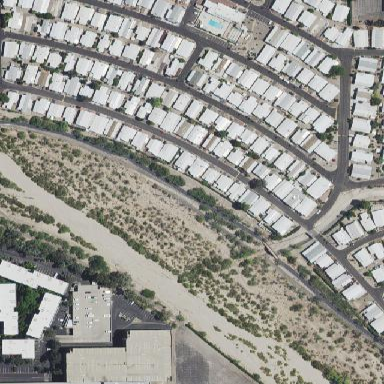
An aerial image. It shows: Residential area designated as trailer park.